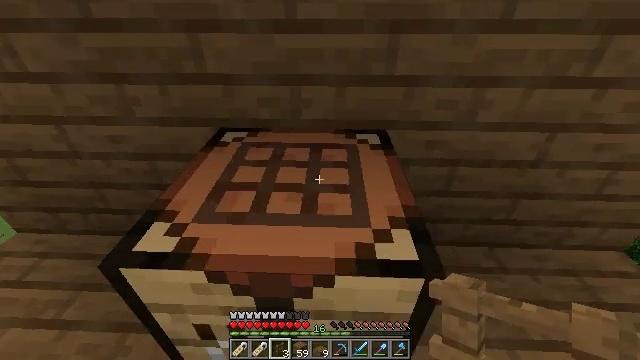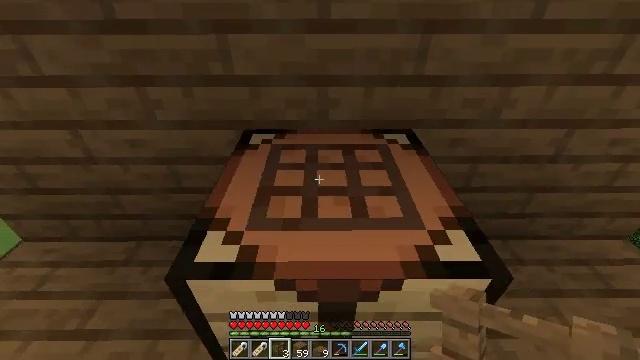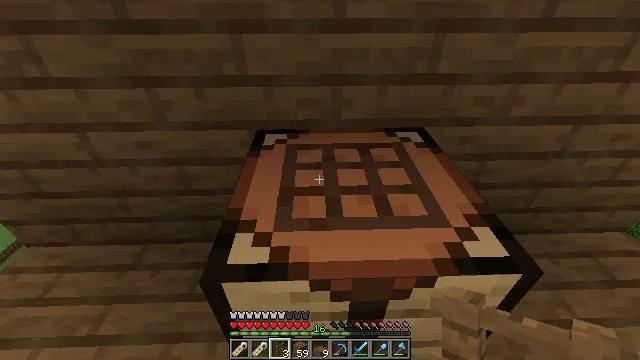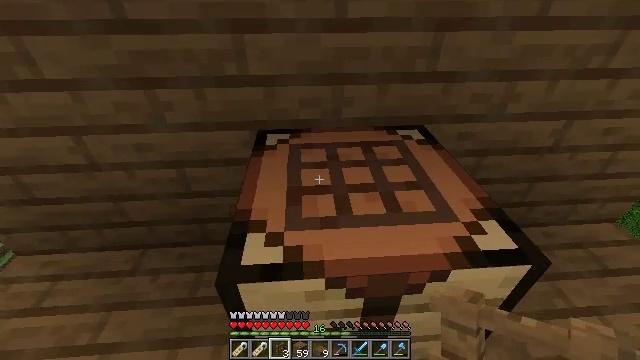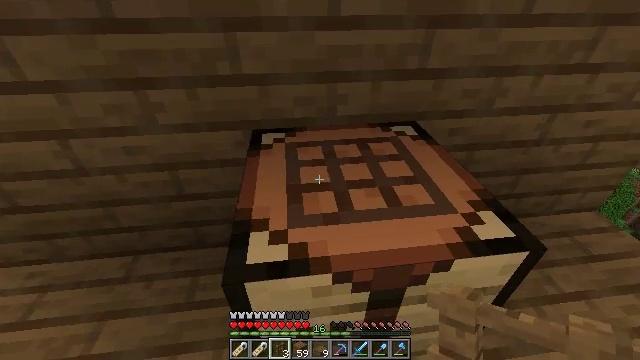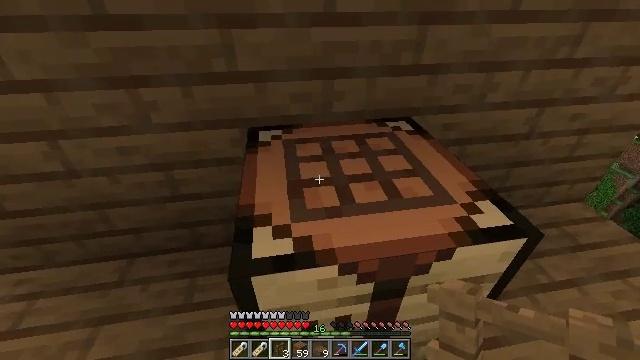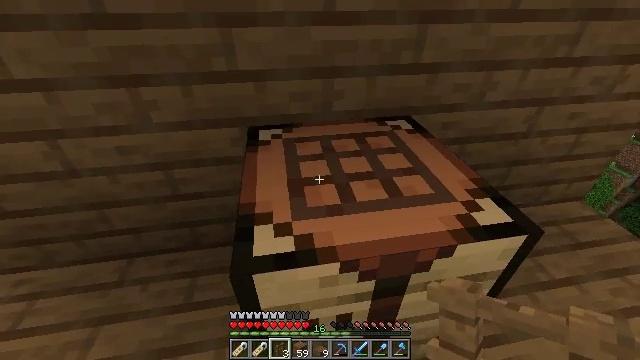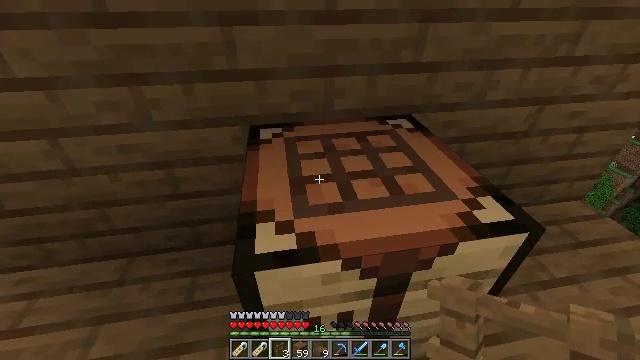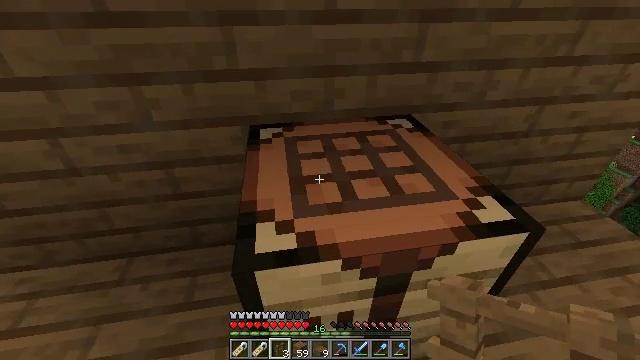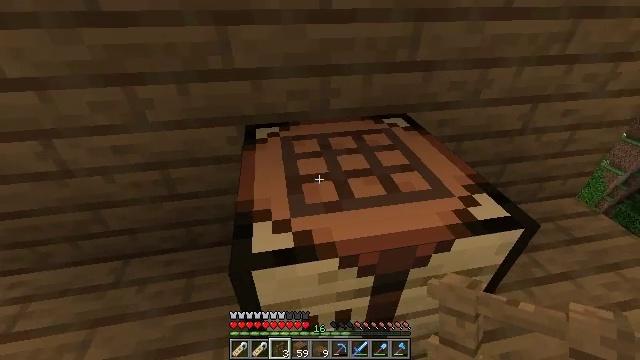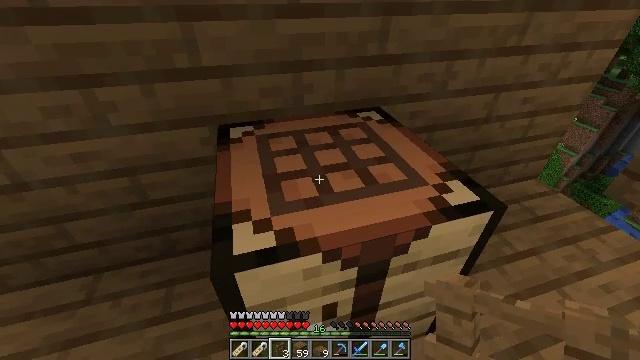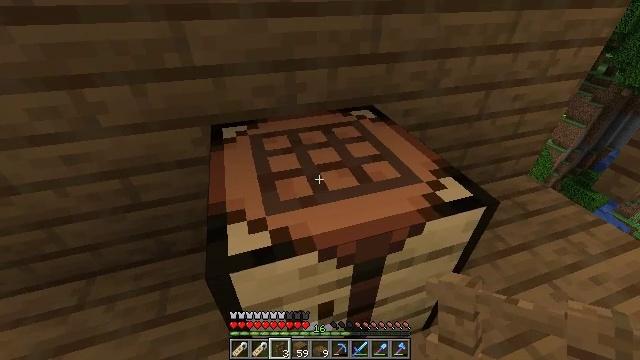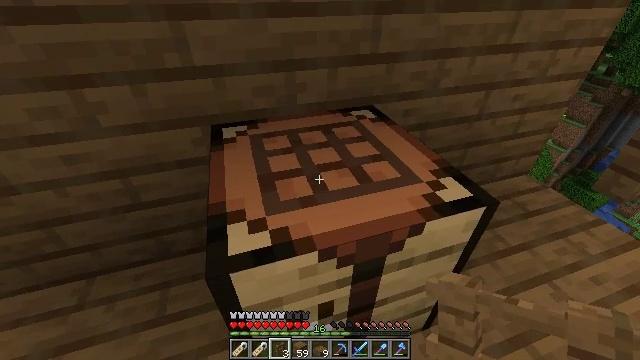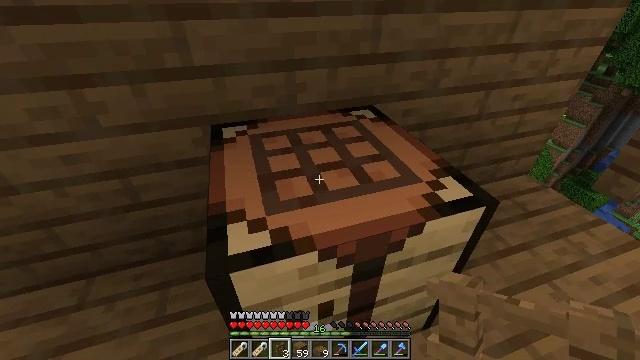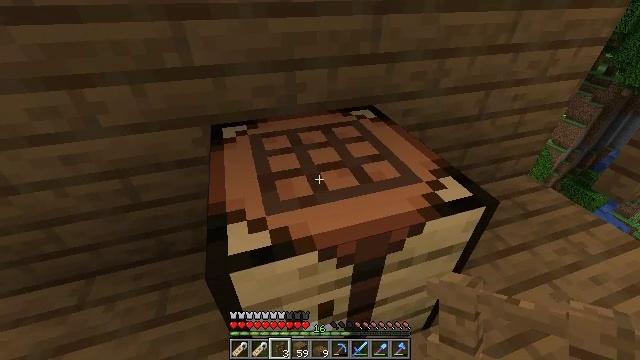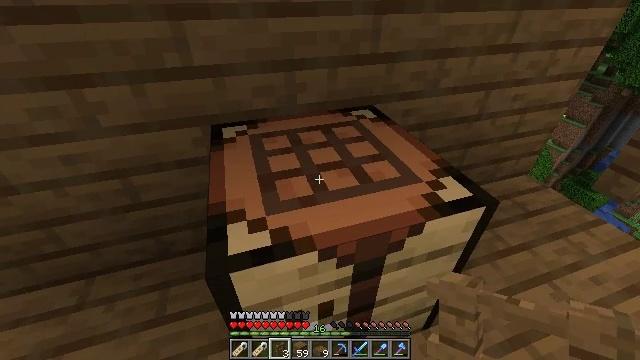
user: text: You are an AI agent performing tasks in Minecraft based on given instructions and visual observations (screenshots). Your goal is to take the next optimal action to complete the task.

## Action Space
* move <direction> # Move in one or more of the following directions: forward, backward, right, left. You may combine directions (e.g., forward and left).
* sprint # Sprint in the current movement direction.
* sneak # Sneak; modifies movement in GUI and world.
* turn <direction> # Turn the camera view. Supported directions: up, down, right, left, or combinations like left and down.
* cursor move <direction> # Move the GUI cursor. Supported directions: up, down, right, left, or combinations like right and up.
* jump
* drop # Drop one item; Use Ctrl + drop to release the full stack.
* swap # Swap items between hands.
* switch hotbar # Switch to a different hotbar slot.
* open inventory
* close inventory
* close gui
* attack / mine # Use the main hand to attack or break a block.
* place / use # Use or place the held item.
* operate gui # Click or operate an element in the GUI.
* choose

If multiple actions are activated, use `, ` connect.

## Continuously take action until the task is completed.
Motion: motion action
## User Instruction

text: Take spruce planks to craft a spruce pressure plate.
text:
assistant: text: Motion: move left, turn right
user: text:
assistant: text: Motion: turn right
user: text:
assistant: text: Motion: turn right
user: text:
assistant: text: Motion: turn right
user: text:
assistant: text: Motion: turn right
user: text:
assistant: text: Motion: no_op
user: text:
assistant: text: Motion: no_op
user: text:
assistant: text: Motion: no_op
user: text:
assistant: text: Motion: no_op
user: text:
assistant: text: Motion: turn right
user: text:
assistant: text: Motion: turn right
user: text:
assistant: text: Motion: no_op
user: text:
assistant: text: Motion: no_op
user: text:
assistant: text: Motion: no_op
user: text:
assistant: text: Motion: no_op
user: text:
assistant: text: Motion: no_op
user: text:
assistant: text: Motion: no_op
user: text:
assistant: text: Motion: no_op
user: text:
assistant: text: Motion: no_op
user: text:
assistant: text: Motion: no_op
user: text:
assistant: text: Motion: no_op
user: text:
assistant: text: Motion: no_op
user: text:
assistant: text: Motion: use / place
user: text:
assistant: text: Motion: use / place
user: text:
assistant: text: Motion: use / place
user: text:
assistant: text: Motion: no_op
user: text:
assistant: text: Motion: no_op
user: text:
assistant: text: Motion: open gui
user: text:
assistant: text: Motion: cursor move right
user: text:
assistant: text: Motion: cursor move right